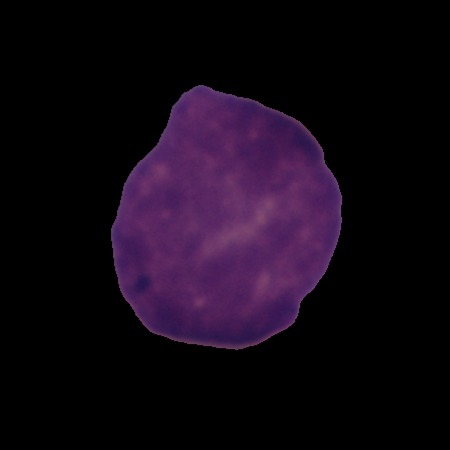
Label: cancer